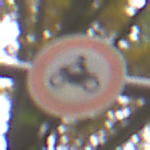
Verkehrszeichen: VerbotKraftraeder
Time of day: Midday
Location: Outdoor (Nature)
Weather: Overcast
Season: NotSpecified
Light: Natural